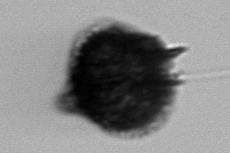
Label: Gonyaulax